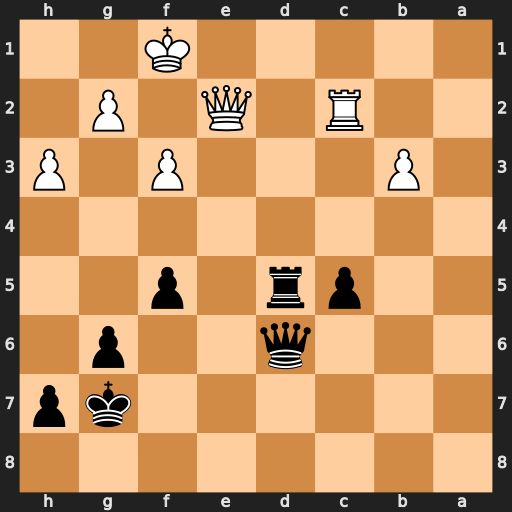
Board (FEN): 8/6kp/3q2p1/2pr1p2/8/1P3P1P/2R1Q1P1/5K2
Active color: b
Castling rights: -
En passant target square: -
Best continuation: Rd1+ Kf2 Qd4+ Qe3 Rf1+ Kxf1 Qxe3